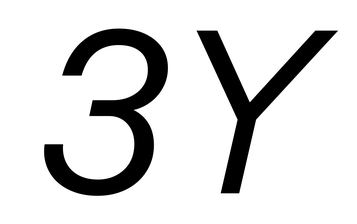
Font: InstrumentSans-Italic_Italic